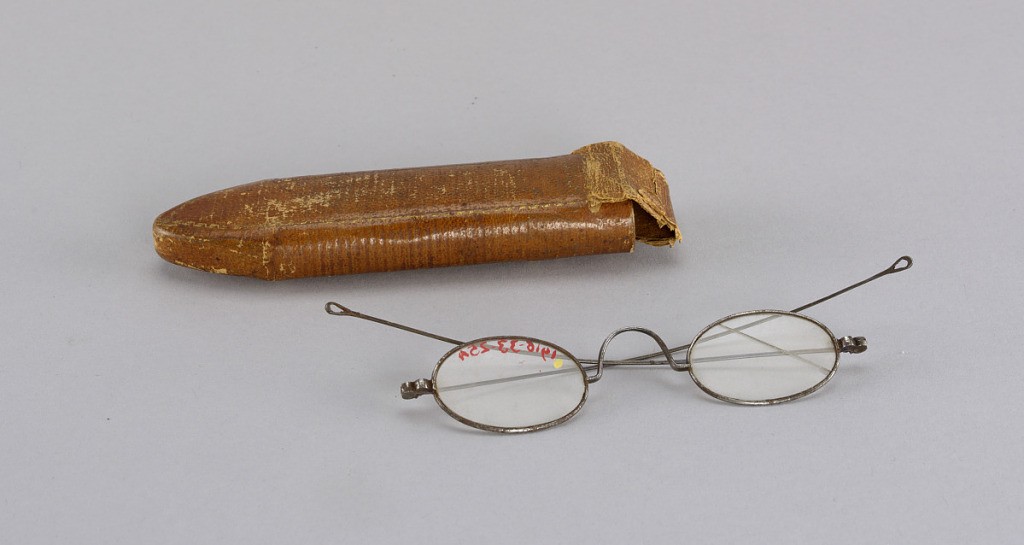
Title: Case
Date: early 19th century
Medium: Steel, glass, leather-covered cardboard case
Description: Steel-rimmed spectacles (a) in a case of cardboard covered with gold tooled leather